Interaction volume radius: 5 \u00c5
Interaction volume height: 10 \u00c5
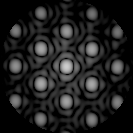
Disorder parameter: 0.1504